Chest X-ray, PA view. Patient: 55 years old, sex M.
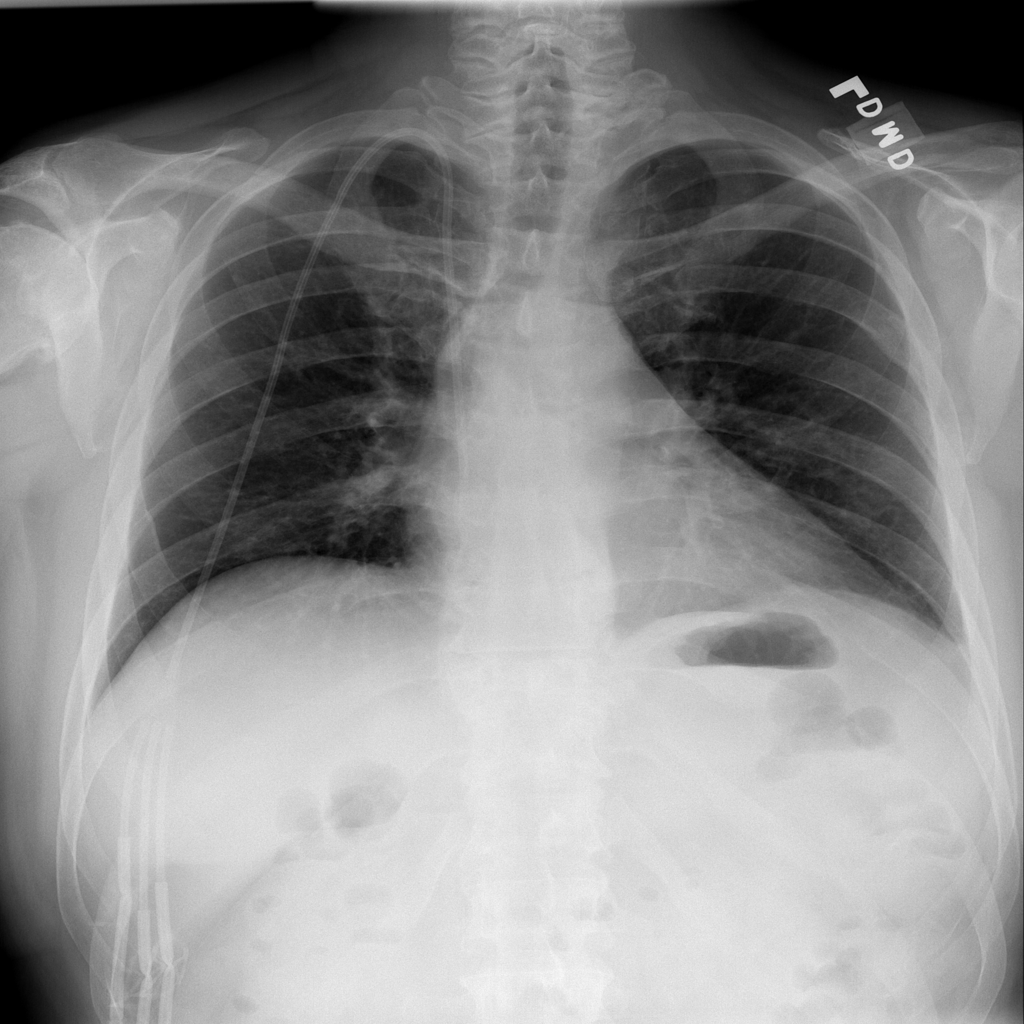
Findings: No Finding